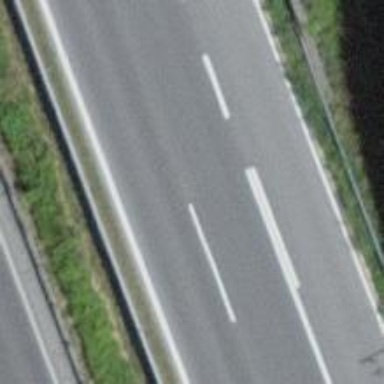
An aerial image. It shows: Asphalt motorway.